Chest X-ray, AP view. Patient: 39 years old, sex F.
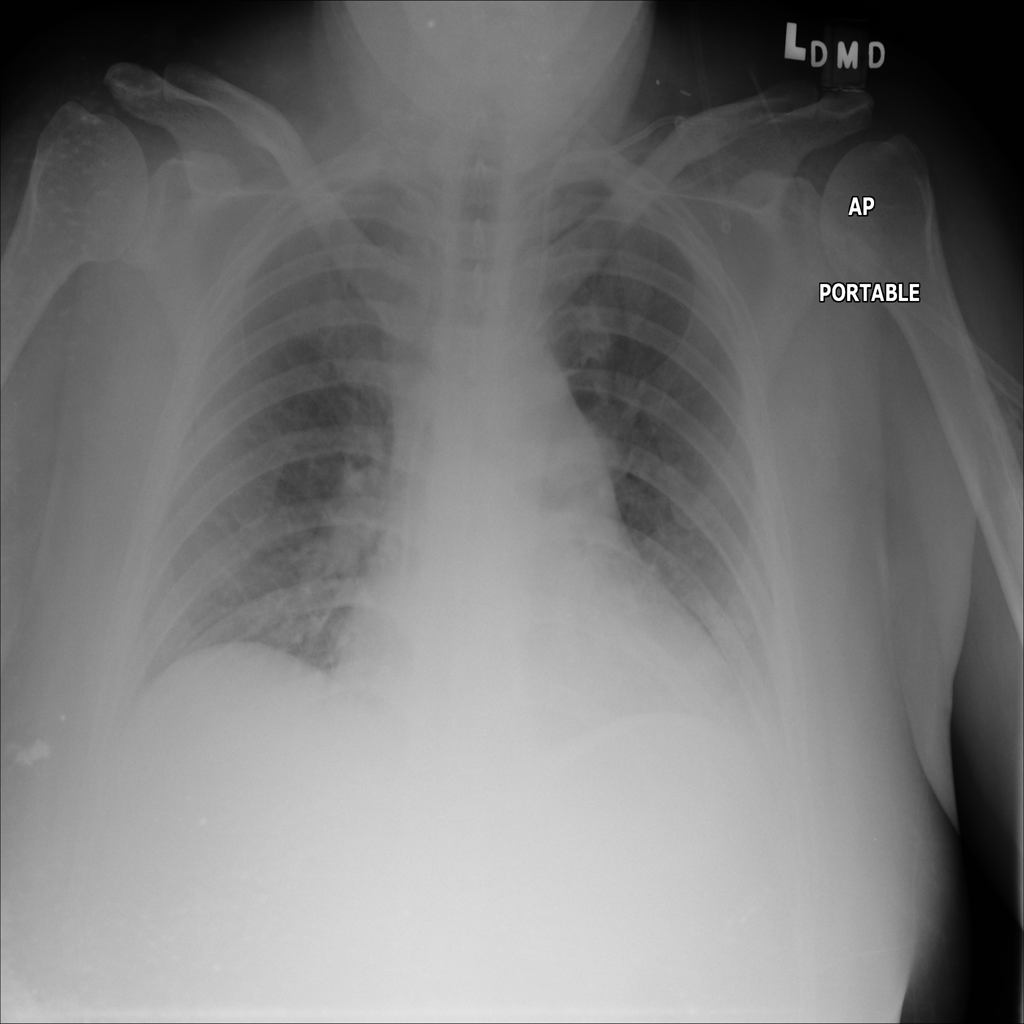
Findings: No Finding